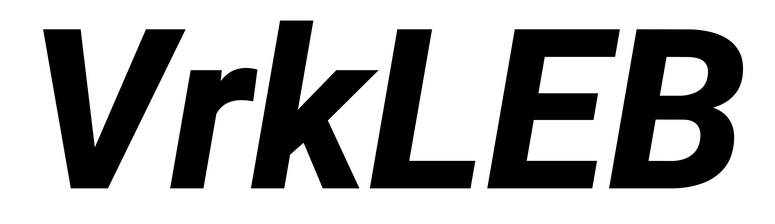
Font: Roboto-Italic_ExtraBold_Italic